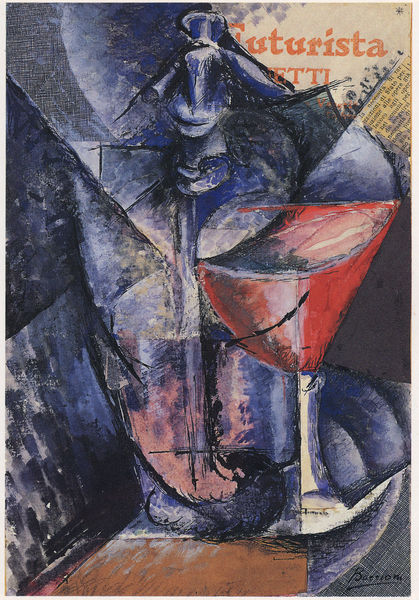
Titel: Natura morta con sifone per seltz
Künstler: Umberto Boccioni
Standort: New Haven (Connecticut)
Institution: Yale University Art Gallery
Schlagwörter: blau, hand, kopf, vogel, wasser, weiß, dreieck, gelb, kubismus, kubistisch, ausschnitt, bar, braun, bunt, frau, glas, grau, mund, nase, orange, schwarz, tisch, zeichnung, rot, expressionismus, malerei, muster, flasche, gläser, arm, arme, augen, geschichte, gesicht, mensch, bild, bildnis, portrait, porträt, signatur, einsam, figur, kelch, tänzerin, rosa, schön, stillleben, schrift, italien, abstrakt, farben, modern, formen, linien, signiert, werbung, rotwein, wein, striche, collage, gestalt, abstrahiert, rechtecke, pink, futurismus, eckig, kreuz, rechteck, futuristisch, acryl, form, weinglas, schwert, text, zeitung, buchstaben, konturen, beschriftung, plakat, schlange, malen, ritter, rüstung, gesciht, kollage, titelbild, geometrisch, trichter, papagei, geometrie, quadrat, kuben, kubisch, monster, russisch, traktat, wörter, italienisch, verläufe, gebrochen, überschneidungen, artikel, boccioni, italiener, weingläser, zukunft, futur, zeitungsausschnitt, aufsplitterung, barrom, futurista, futuristen, jetti, tuturista, zeitungsartikel, a, martiniglas, veräufe, ., etti, portr"t, bunchstaben, zeitungsauschnitt, cocktailglas, portre